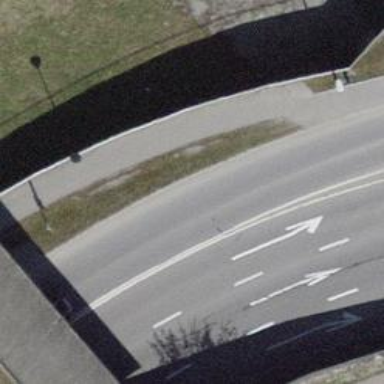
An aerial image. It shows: Primary highway with separate asphalt sidewalk.